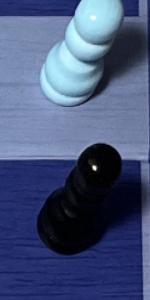
Label: Pawn_Black